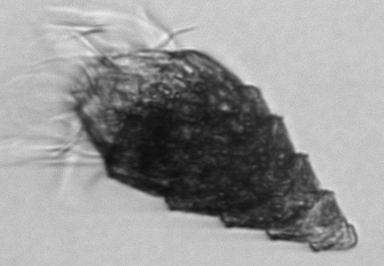
Label: Laboea_strobila